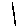
Label: line